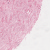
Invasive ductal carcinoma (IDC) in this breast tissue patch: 0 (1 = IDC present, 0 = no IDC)